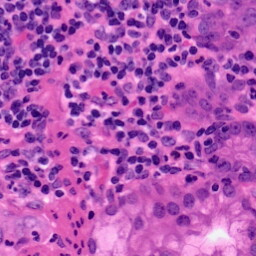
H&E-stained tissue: Pancreatic